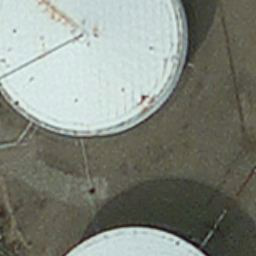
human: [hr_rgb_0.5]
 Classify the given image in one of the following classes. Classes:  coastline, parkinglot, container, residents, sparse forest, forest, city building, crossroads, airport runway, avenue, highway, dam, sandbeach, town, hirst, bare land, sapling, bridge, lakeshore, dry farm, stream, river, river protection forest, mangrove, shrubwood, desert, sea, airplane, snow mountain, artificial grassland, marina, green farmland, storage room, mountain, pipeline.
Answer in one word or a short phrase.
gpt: storage room